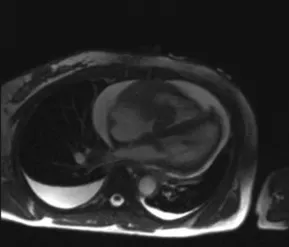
Magnetic resonance imaging demonstrating no evidence of mediastinal lymphadenopathy. A; Axial view, T2 weighted images showing both pericardial and bilateral pleural effusions, right greater than left. Right ventricular wall irregularities and right greater than left intracavitary tumor formation, partially obstructing the right atrial and the right ventricular flow.
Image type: radiology (mri)